Question: I'm trying to put 3 views beside eachother in horizontal: TextView - SeekBar - TextView.
Here's my illustration: 0:00 ------0------ 0:00
I want the SeekBar to flex and with two counters on each side, but the last textView dosen't show.
Haven't really learn about this layout stuff yet in android.
'''
<LinearLayout xmlns:android="http://schemas.android.com/apk/res/android"
android:layout_width="match_parent"
android:layout_height="match_parent"
android:background="@color/player_background"
android:orientation="vertical" >
<LinearLayout
android:layout_width="fill_parent"
android:layout_height="wrap_content"
android:orientation="horizontal">
<TextView
android:id="@+id/Progress01"
android:layout_width="wrap_content"
android:layout_height="wrap_content"
android:textSize="15sp"
android:textIsSelectable="false"
android:text="@string/progress"
android:textColor="@color/player_duration_progress"/>
<SeekBar
android:id="@+id/SeekBar01"
android:layout_width="fill_parent"
android:layout_height="wrap_content"
/>
<TextView
android:id="@+id/Duration01"
android:layout_width="wrap_content"
android:layout_height="wrap_content"
android:textSize="15sp"
android:textIsSelectable="false"
android:text="@string/duration"
android:textColor="@color/player_duration_progress"/>
</LinearLayout>
</LinearLayout>
'''

Maybe linearlayout isn't the best fit here?
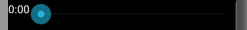
Answer: Well, I would use a RelativeLayout instead:
'''
<RelativeLayout xmlns:android="http://schemas.android.com/apk/res/android"
android:layout_width="match_parent"
android:layout_height="wrap_content"
android:orientation="vertical" >
<TextView
android:id="@+id/Progress01"
android:layout_width="wrap_content"
android:layout_height="wrap_content"
android:layout_alignParentLeft="true"
android:layout_centerVertical="true"
android:layout_marginRight="8dp"
android:text="progress"
android:textColor="#000000"
android:textIsSelectable="false"
android:textSize="15sp" />
<LinearLayout
android:layout_width="match_parent"
android:layout_height="wrap_content"
android:layout_centerVertical="true"
android:layout_toLeftOf="@+id/Duration01"
android:layout_toRightOf="@+id/Progress01"
android:orientation="horizontal" >
<SeekBar
android:id="@+id/SeekBar01"
android:layout_width="wrap_content"
android:layout_height="wrap_content" />
</LinearLayout>
<TextView
android:id="@+id/Duration01"
android:layout_width="wrap_content"
android:layout_height="wrap_content"
android:layout_alignParentRight="true"
android:layout_centerVertical="true"
android:layout_marginLeft="8dp"
android:text="duration"
android:textColor="#000000"
android:textIsSelectable="false"
android:textSize="15sp" />
</RelativeLayout>
'''